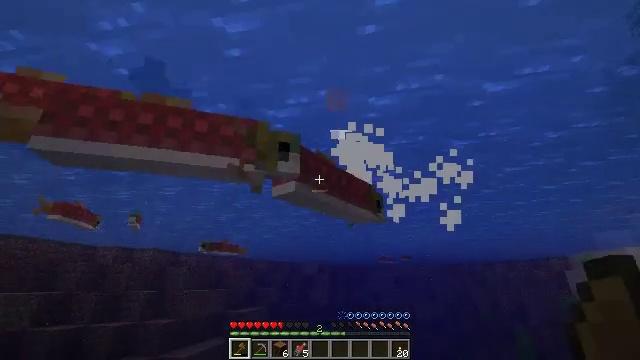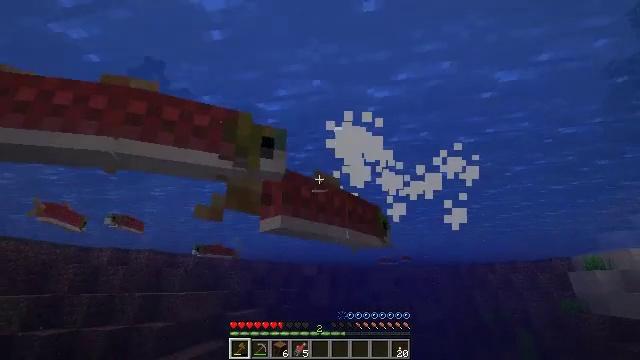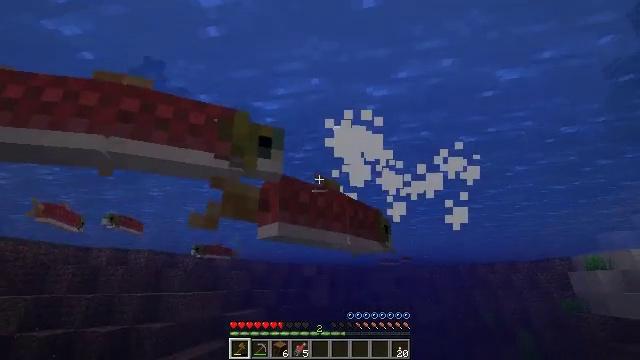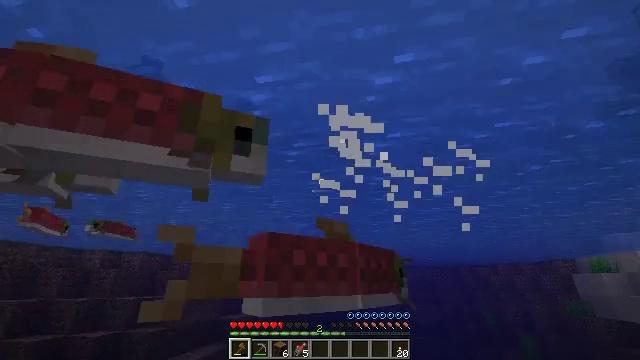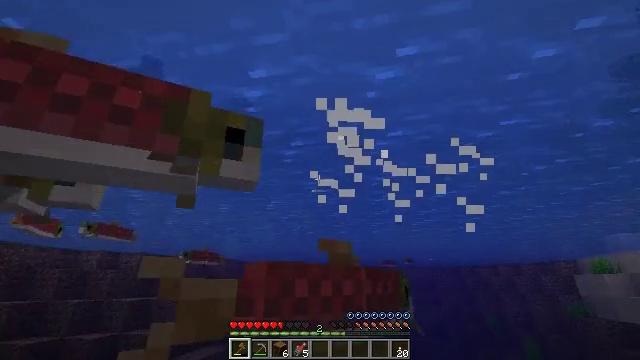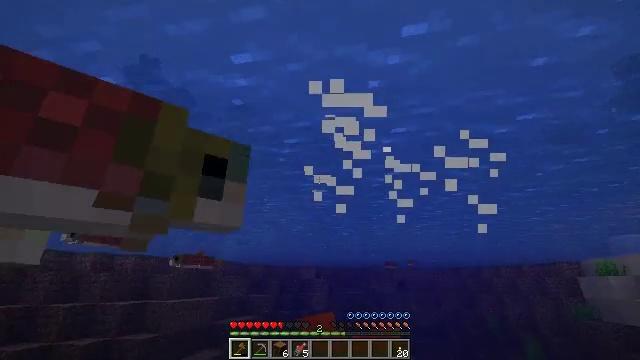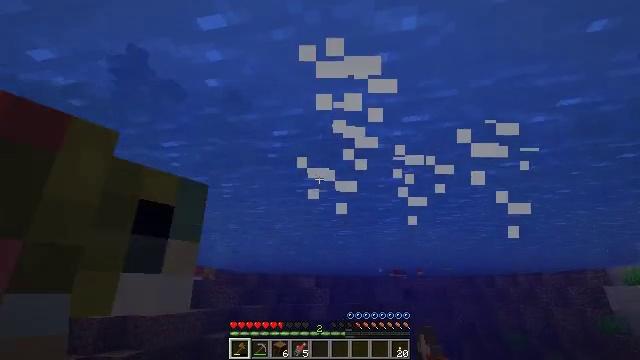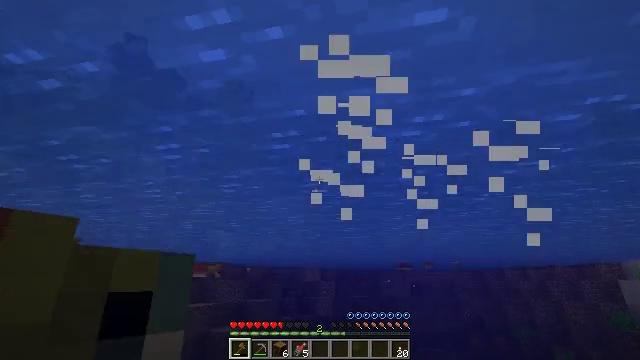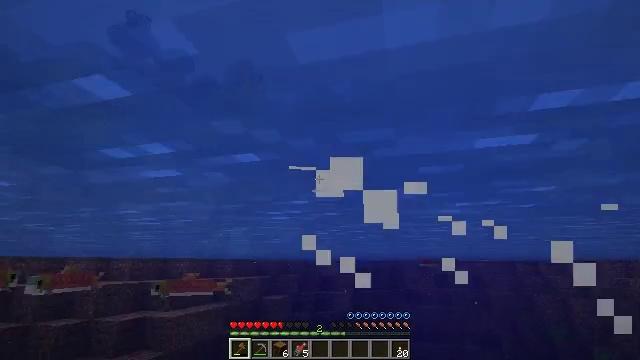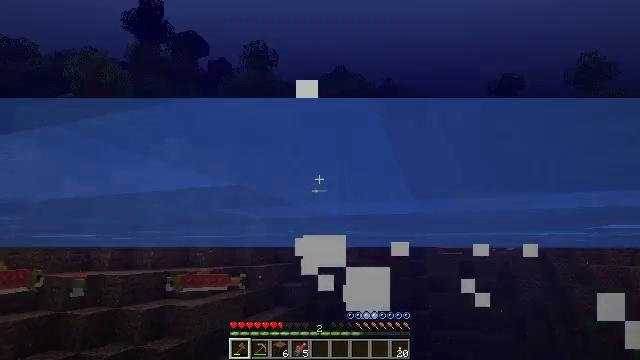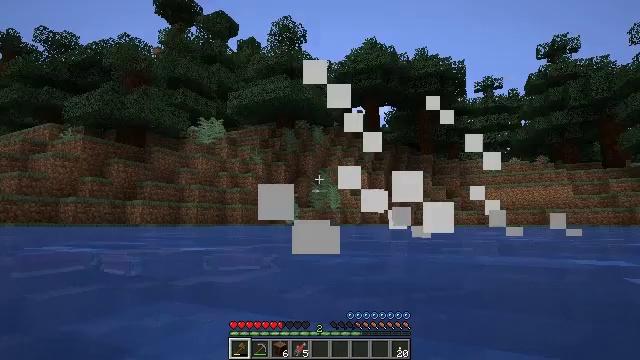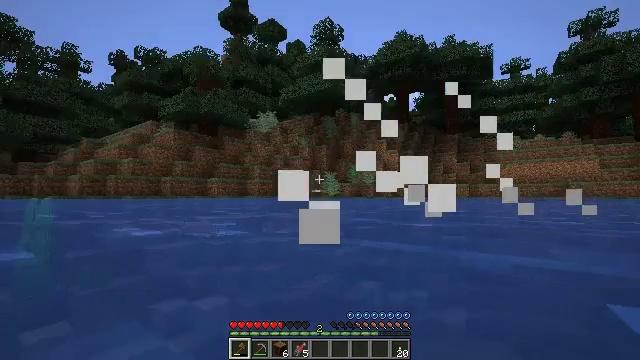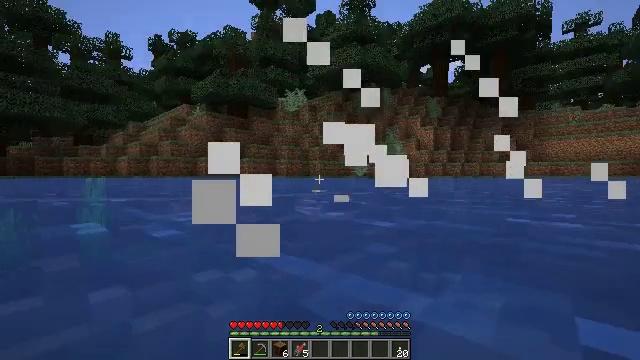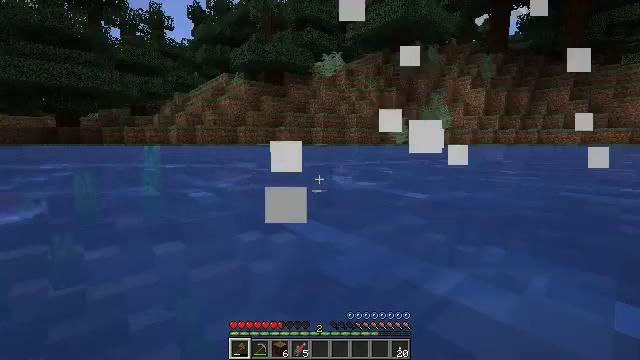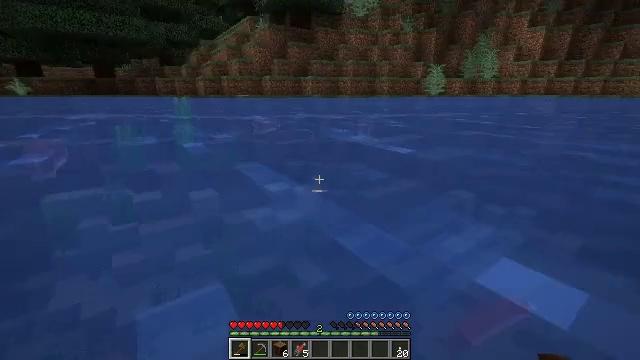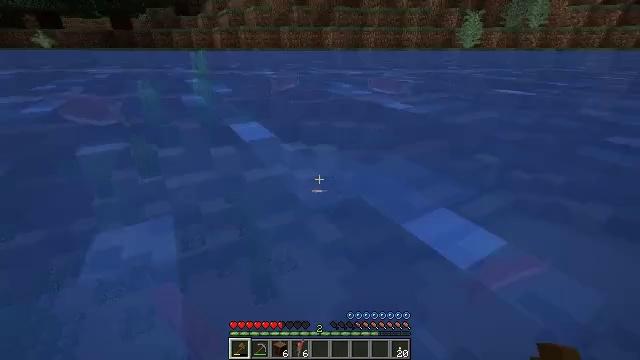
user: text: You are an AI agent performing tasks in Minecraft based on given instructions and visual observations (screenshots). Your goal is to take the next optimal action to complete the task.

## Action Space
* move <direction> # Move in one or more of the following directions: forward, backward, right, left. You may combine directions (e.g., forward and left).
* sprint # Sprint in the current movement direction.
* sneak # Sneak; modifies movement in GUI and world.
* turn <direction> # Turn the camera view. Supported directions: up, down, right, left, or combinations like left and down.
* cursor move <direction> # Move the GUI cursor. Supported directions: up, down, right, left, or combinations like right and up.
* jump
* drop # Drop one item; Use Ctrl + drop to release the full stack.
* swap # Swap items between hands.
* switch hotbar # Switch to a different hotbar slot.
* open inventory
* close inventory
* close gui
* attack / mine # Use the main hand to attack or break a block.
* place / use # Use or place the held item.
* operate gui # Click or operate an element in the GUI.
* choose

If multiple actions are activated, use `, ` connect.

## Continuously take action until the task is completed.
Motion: motion action
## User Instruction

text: Fish and kill the salmon.
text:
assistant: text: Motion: move forward, attack / mine
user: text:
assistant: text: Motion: move forward, attack / mine
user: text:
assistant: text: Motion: move forward, attack / mine
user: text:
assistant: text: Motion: move forward
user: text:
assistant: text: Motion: move forward
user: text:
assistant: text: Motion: move forward
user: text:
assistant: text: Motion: turn left and down
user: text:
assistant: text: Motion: turn left and down
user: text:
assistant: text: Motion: turn left and down
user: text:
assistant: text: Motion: turn left and down
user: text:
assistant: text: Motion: turn left and down
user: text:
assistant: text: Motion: turn left and down
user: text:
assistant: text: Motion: turn left and down
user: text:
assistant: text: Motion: turn left and down
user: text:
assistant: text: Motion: turn left and down
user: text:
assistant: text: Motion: turn left and down
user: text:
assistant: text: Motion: turn down
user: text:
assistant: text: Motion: turn left and down
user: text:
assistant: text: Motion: turn left and down
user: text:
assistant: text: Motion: turn left and down
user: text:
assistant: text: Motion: turn left and down
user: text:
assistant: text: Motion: no_op
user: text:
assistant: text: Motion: no_op
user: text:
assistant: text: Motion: no_op
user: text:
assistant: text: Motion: no_op
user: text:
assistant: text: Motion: turn left and up
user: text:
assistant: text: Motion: turn left and up
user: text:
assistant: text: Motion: no_op
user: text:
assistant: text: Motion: turn right and down
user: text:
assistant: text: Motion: turn down